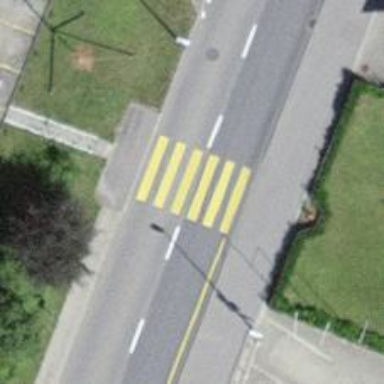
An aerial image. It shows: Marked crossing on the road.